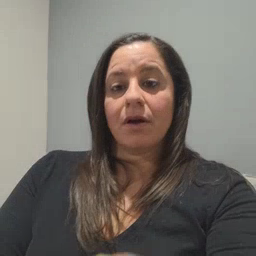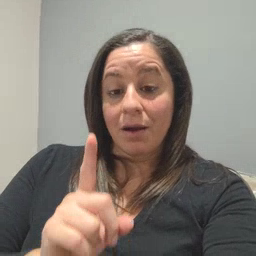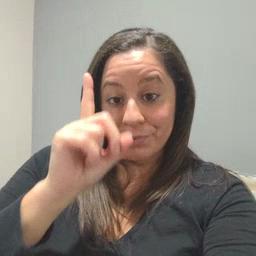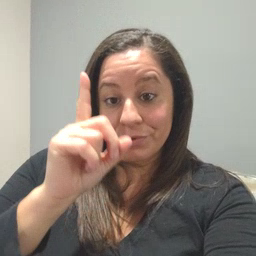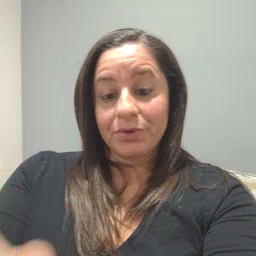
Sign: up